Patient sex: M
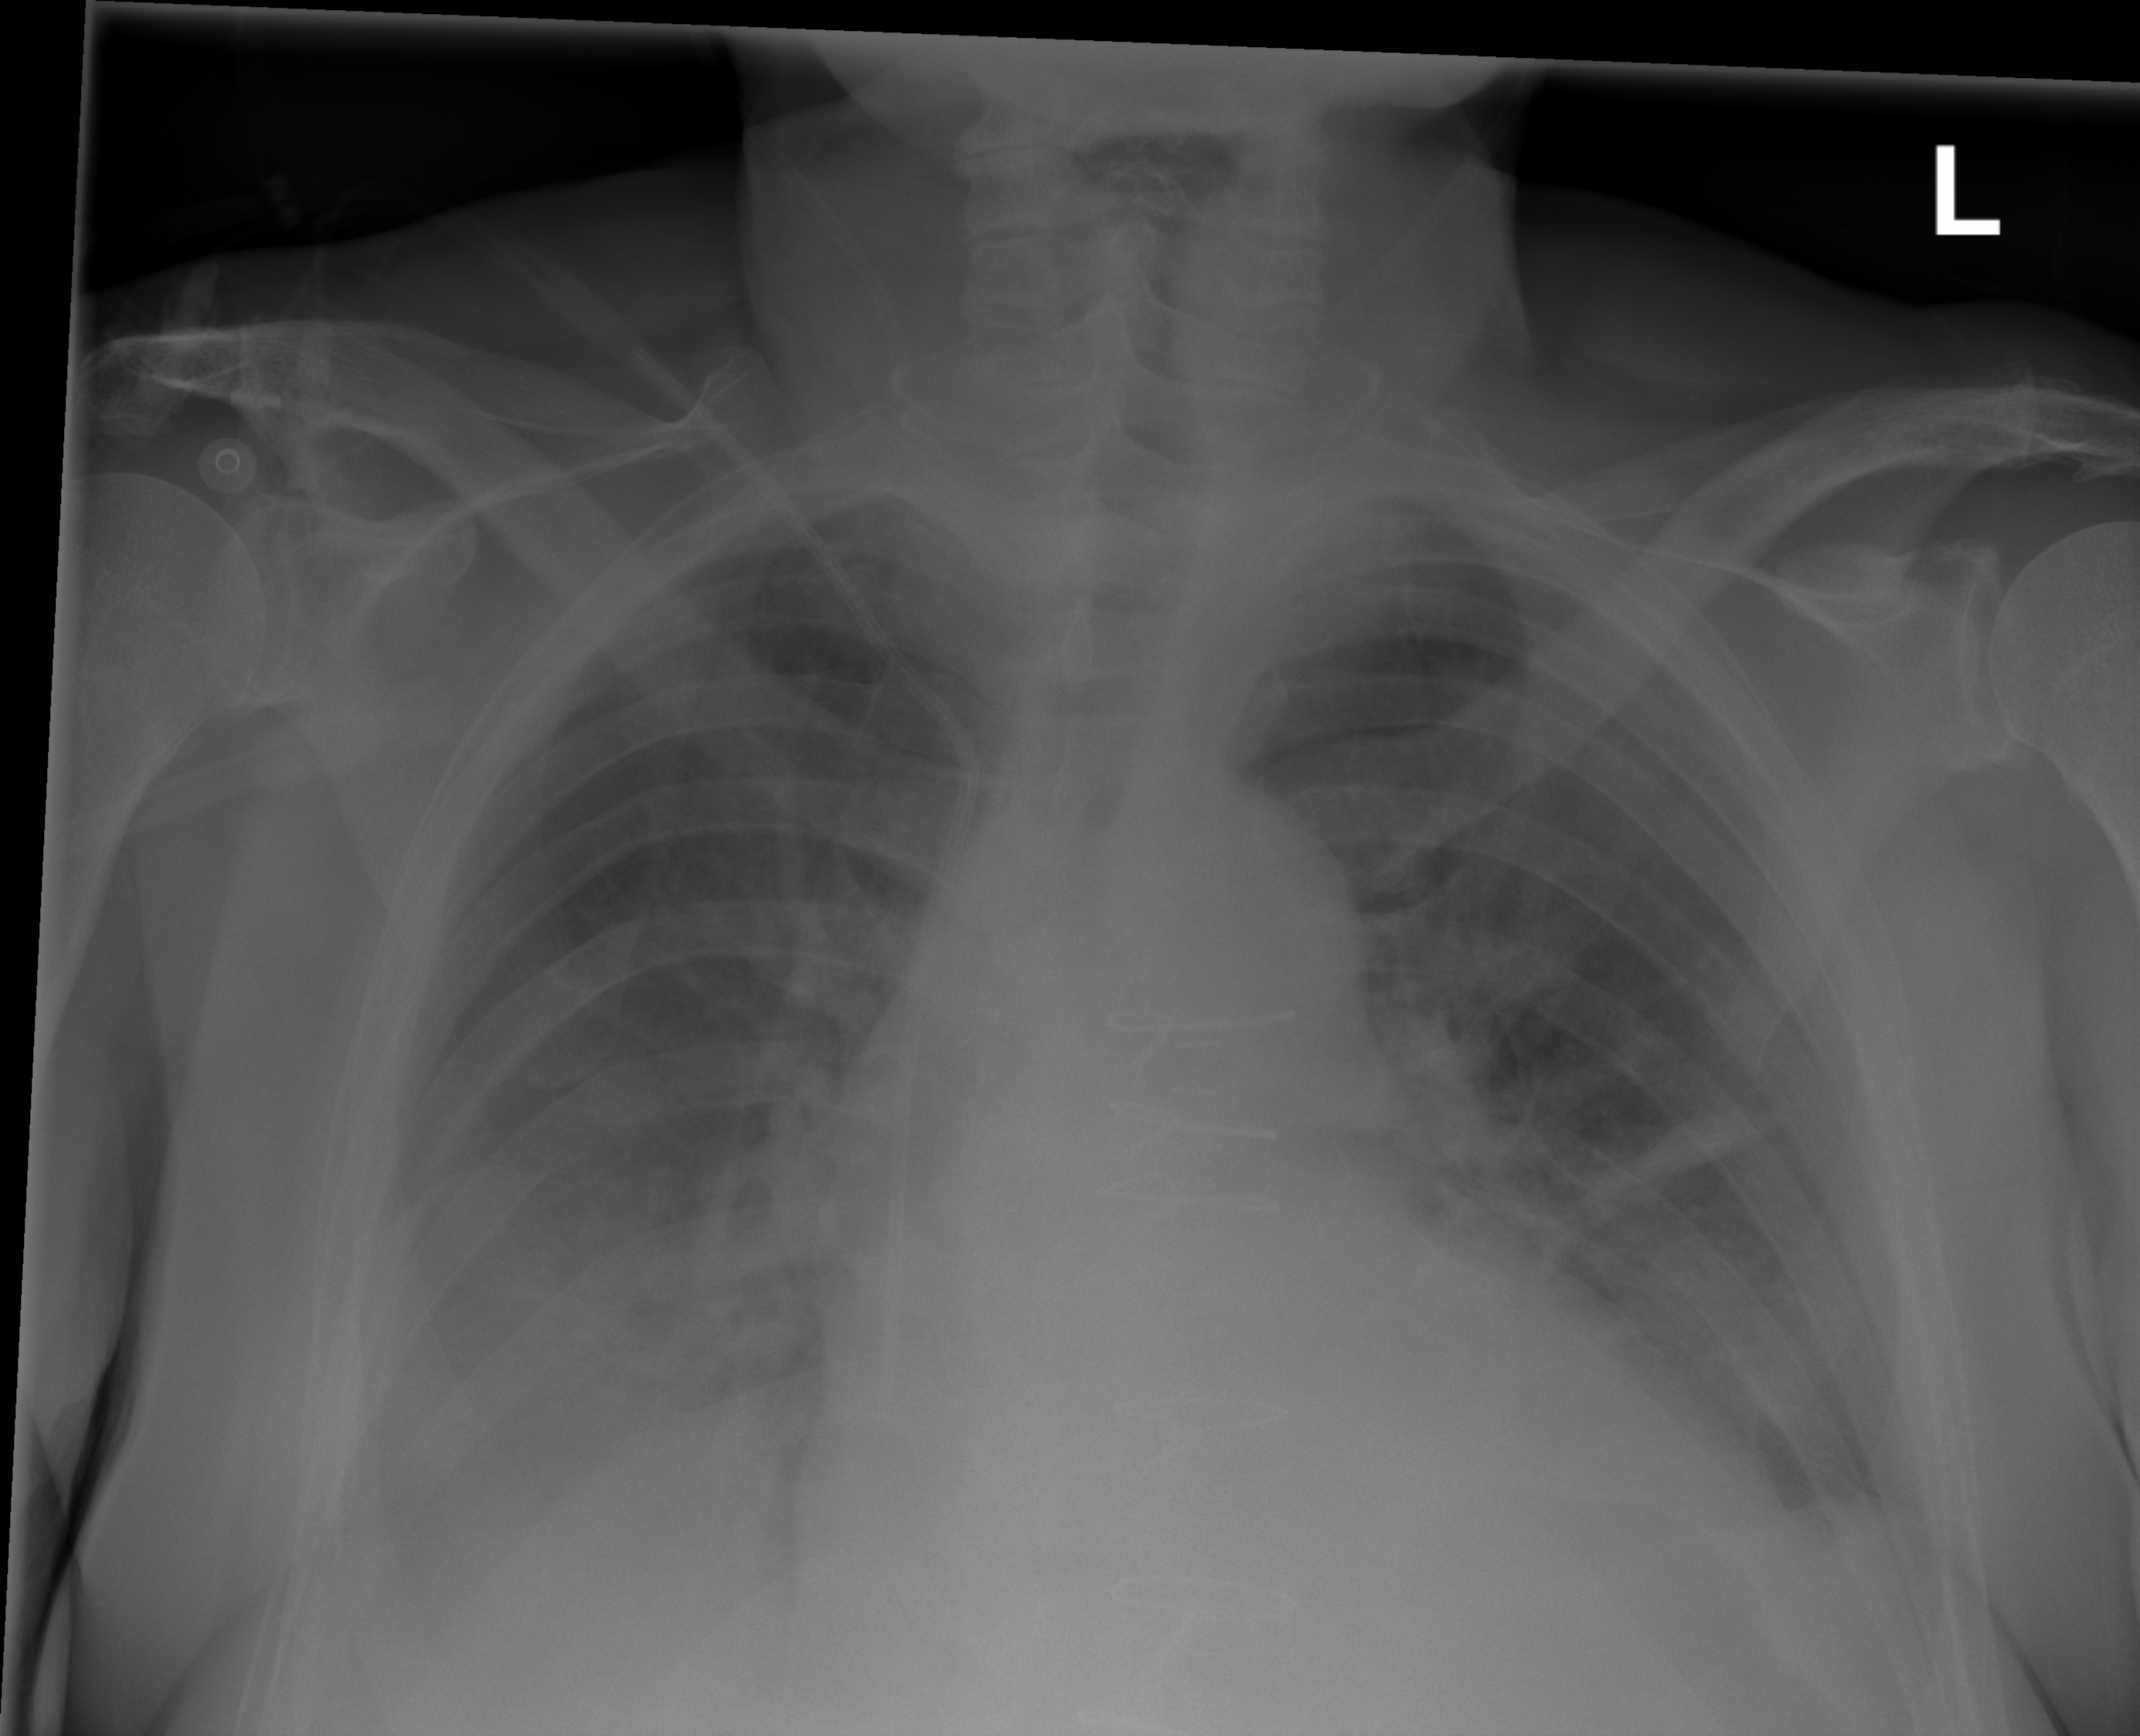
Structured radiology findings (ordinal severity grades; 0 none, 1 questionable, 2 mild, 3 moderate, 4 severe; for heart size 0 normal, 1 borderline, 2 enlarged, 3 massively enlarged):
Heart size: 2
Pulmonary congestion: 3
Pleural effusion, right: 3
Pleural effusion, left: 2
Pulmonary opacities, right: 1
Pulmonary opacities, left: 1
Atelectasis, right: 3
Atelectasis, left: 2